Interaction volume radius: 5 \u00c5
Interaction volume height: 10 \u00c5
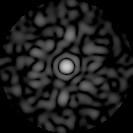
Disorder parameter: 0.8047